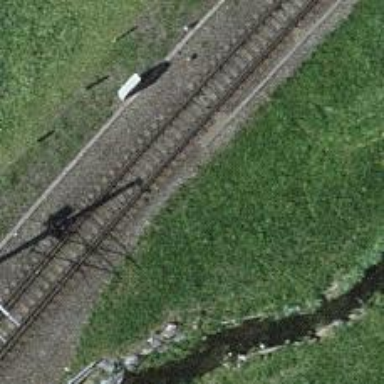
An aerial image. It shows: Railway switch.